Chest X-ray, PA view. Patient: 55 years old, sex M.
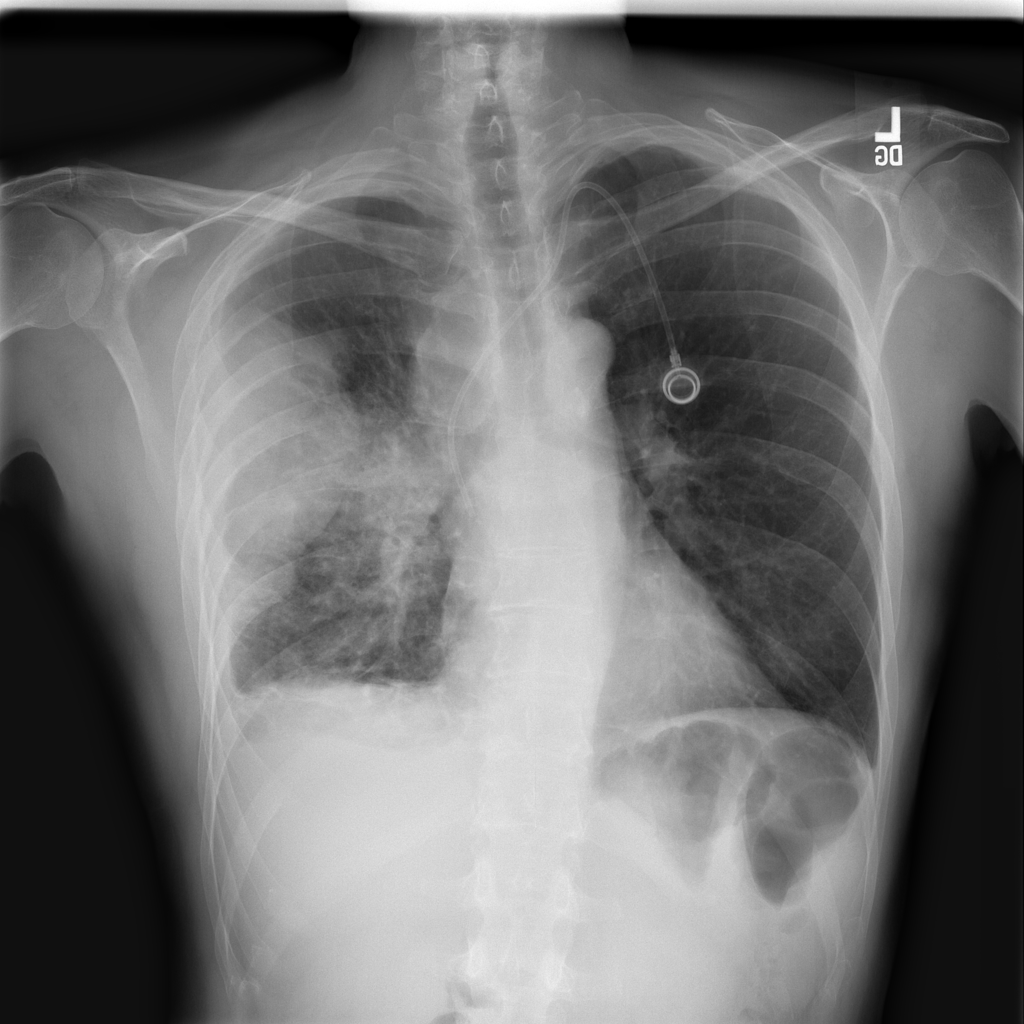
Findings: Effusion, Mass